Question: I tried to implement the swipeJS in my jquery mobile application.
Here is my code of the page on which I implement the swipeJS.
FULL CODE: <URL>
(output on jsfiddle is not the same)
'''
<div id="slider" data-role="page">
<div data-role="content" id="contentSlider">
<div id='mySwipe' style='max-width:500px;margin:0 auto' class='swipe'>
<div class='swipe-wrap'>
<div><b>1</b></div>
<div><b>2</b></div>
<div><b>3</b></div>
</div>
</div>
<div style='text-align:center;padding-top:20px;'>
<button onclick='mySwipe.prev()'>prev</button>
<button onclick='mySwipe.next()'>next</button>
</div>
</div>
'''
My problem is, that I get the following output.
I get every "picture" on the side. No picture slide.
I have no idea whats the problem is. :(

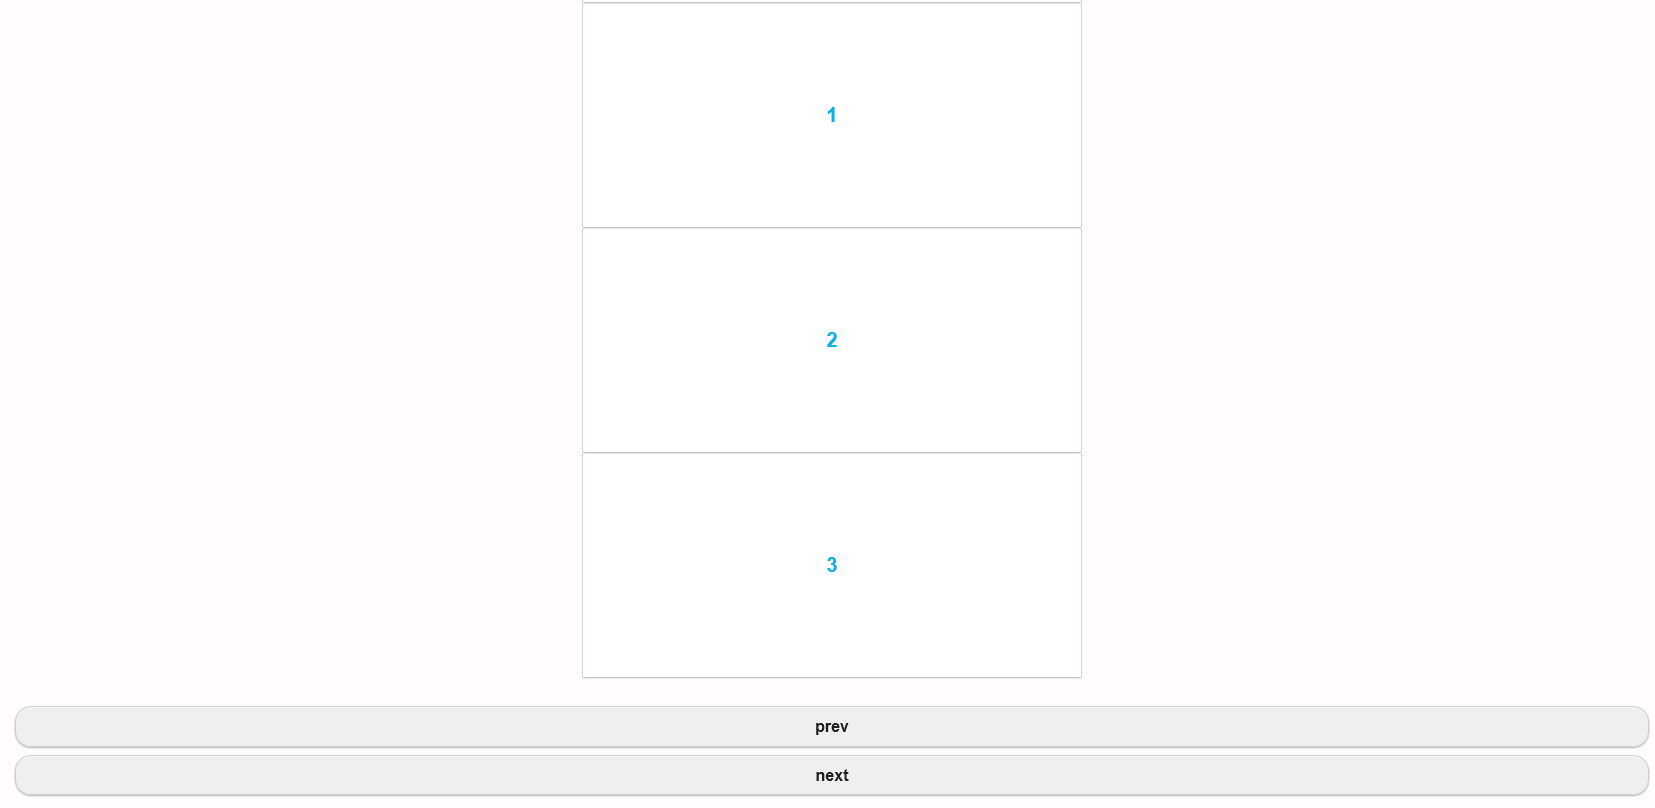
Answer: I got it working. The big problem is the '.live()' function that is deprecated and not part of jQuery 1.9 anymore.
Working Fiddle: <URL>
'''
$('#contentSlider').live('pageshow', function (event, ui) {
var elem = document.getElementById('mySwipe');
window.mySwipe = Swipe(elem, {
});
});
'''
'''
var elem = document.getElementById('mySwipe');
window.mySwipe = Swipe(elem, {
// startSlide: 4,
// auto: 3000,
// continuous: true,
// disableScroll: true,
// stopPropagation: true,
// callback: function(index, element) {},
// transitionEnd: function(index, element) {}
// you can leave out these comments.
});
'''
See fiddle for more, you are probably also missing some CSS (not sure).
<URL>
Set the 'min-width' and 'width' of the container. The the images 'width' and 'height' to '100%'